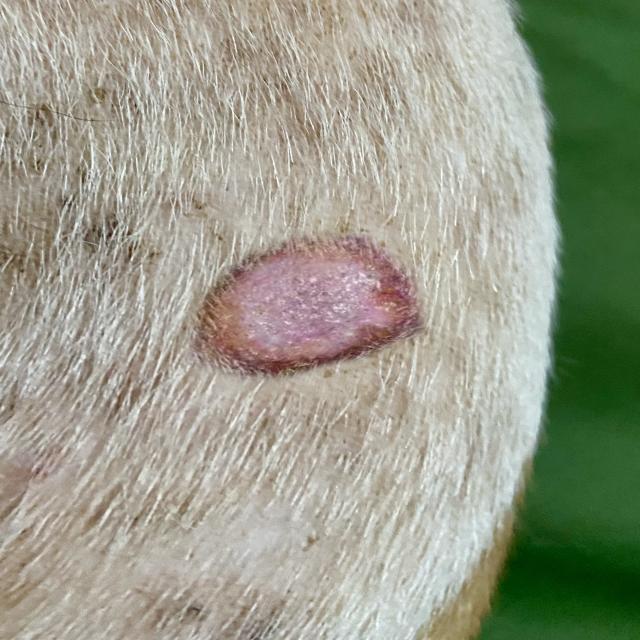
Canine ringworm (Dermatophytosis) — fungal infection caused by Microsporum or Trichophyton. Presents with circular alopecia, scaling, crusting, and broken hairs.